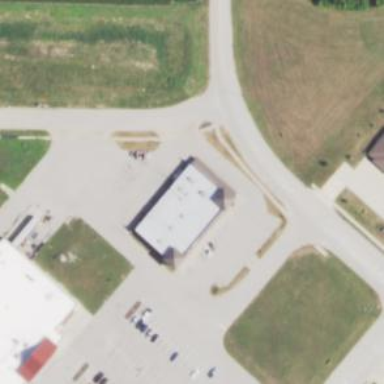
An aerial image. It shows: Retail building.